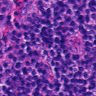
Metastatic tissue present: no